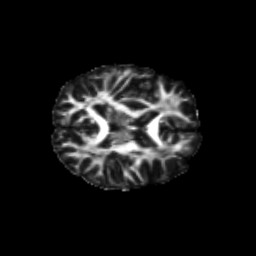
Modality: FA
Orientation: axial
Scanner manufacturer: siemens
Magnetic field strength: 3 T
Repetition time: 9.2 s
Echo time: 0.084 s